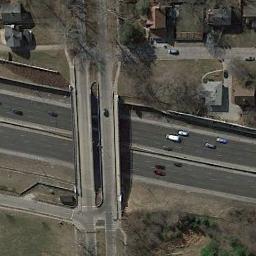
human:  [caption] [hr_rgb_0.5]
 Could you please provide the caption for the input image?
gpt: Several cars are on the road under the overpass .

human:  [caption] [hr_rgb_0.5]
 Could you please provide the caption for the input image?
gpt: There are three overpasses built above the other three roads .

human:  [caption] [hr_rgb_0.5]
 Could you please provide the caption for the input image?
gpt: The cross-line overpass is over the road and some houses are next to the overpass .

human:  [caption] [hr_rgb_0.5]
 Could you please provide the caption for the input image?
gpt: The overpass is next to the bare land and some houses .

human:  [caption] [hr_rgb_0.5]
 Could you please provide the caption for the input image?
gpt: There are some buildings and brown trees beside the overpass .